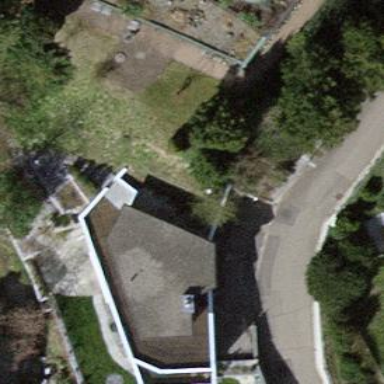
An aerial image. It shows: Building part with flat roof.